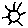
Label: sun